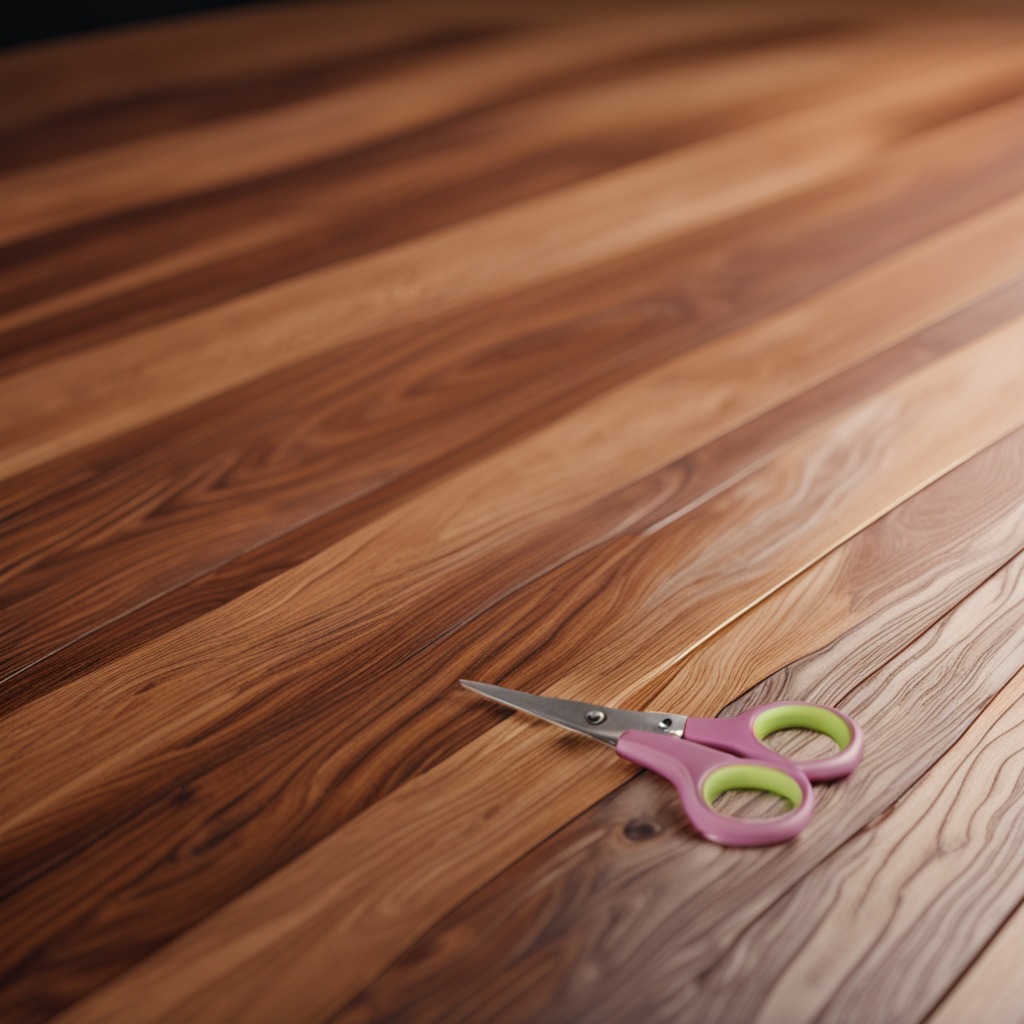
A scissor lies on the wooden table in a carpentry studio.